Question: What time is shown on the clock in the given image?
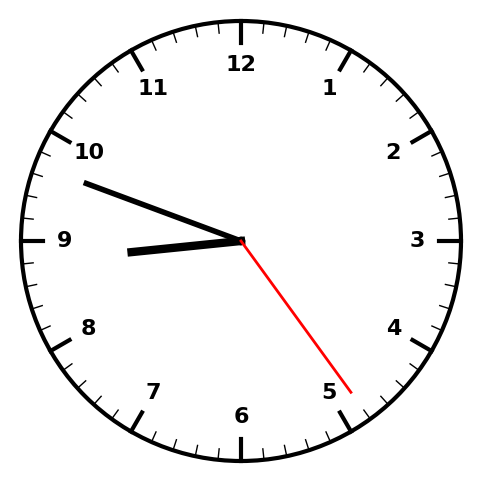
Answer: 08:48:24